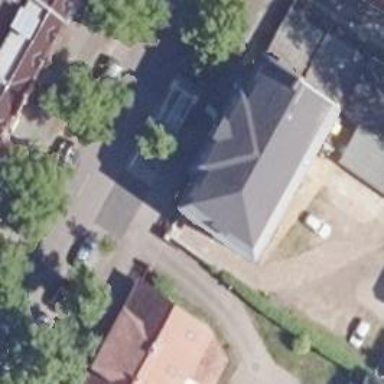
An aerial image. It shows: Beauty shop.